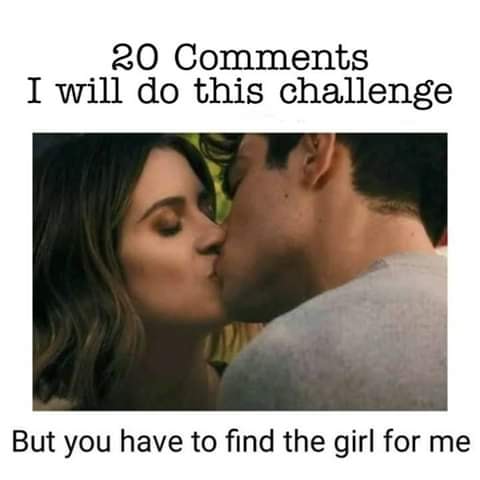
Caption: 20 Comments I will do this challenge  But you have to find the girl for me
Label: hate